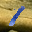
Label: 1